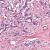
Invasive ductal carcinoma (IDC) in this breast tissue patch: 1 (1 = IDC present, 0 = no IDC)